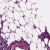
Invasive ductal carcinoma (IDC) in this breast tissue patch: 1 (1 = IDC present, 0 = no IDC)